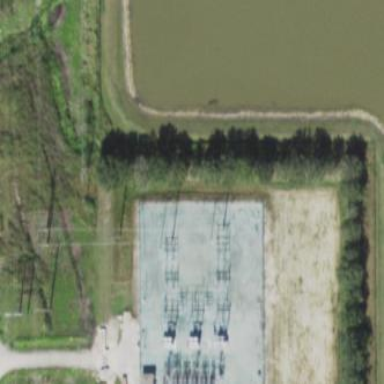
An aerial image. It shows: Outdoor distribution-level power substation enclosed by fence.